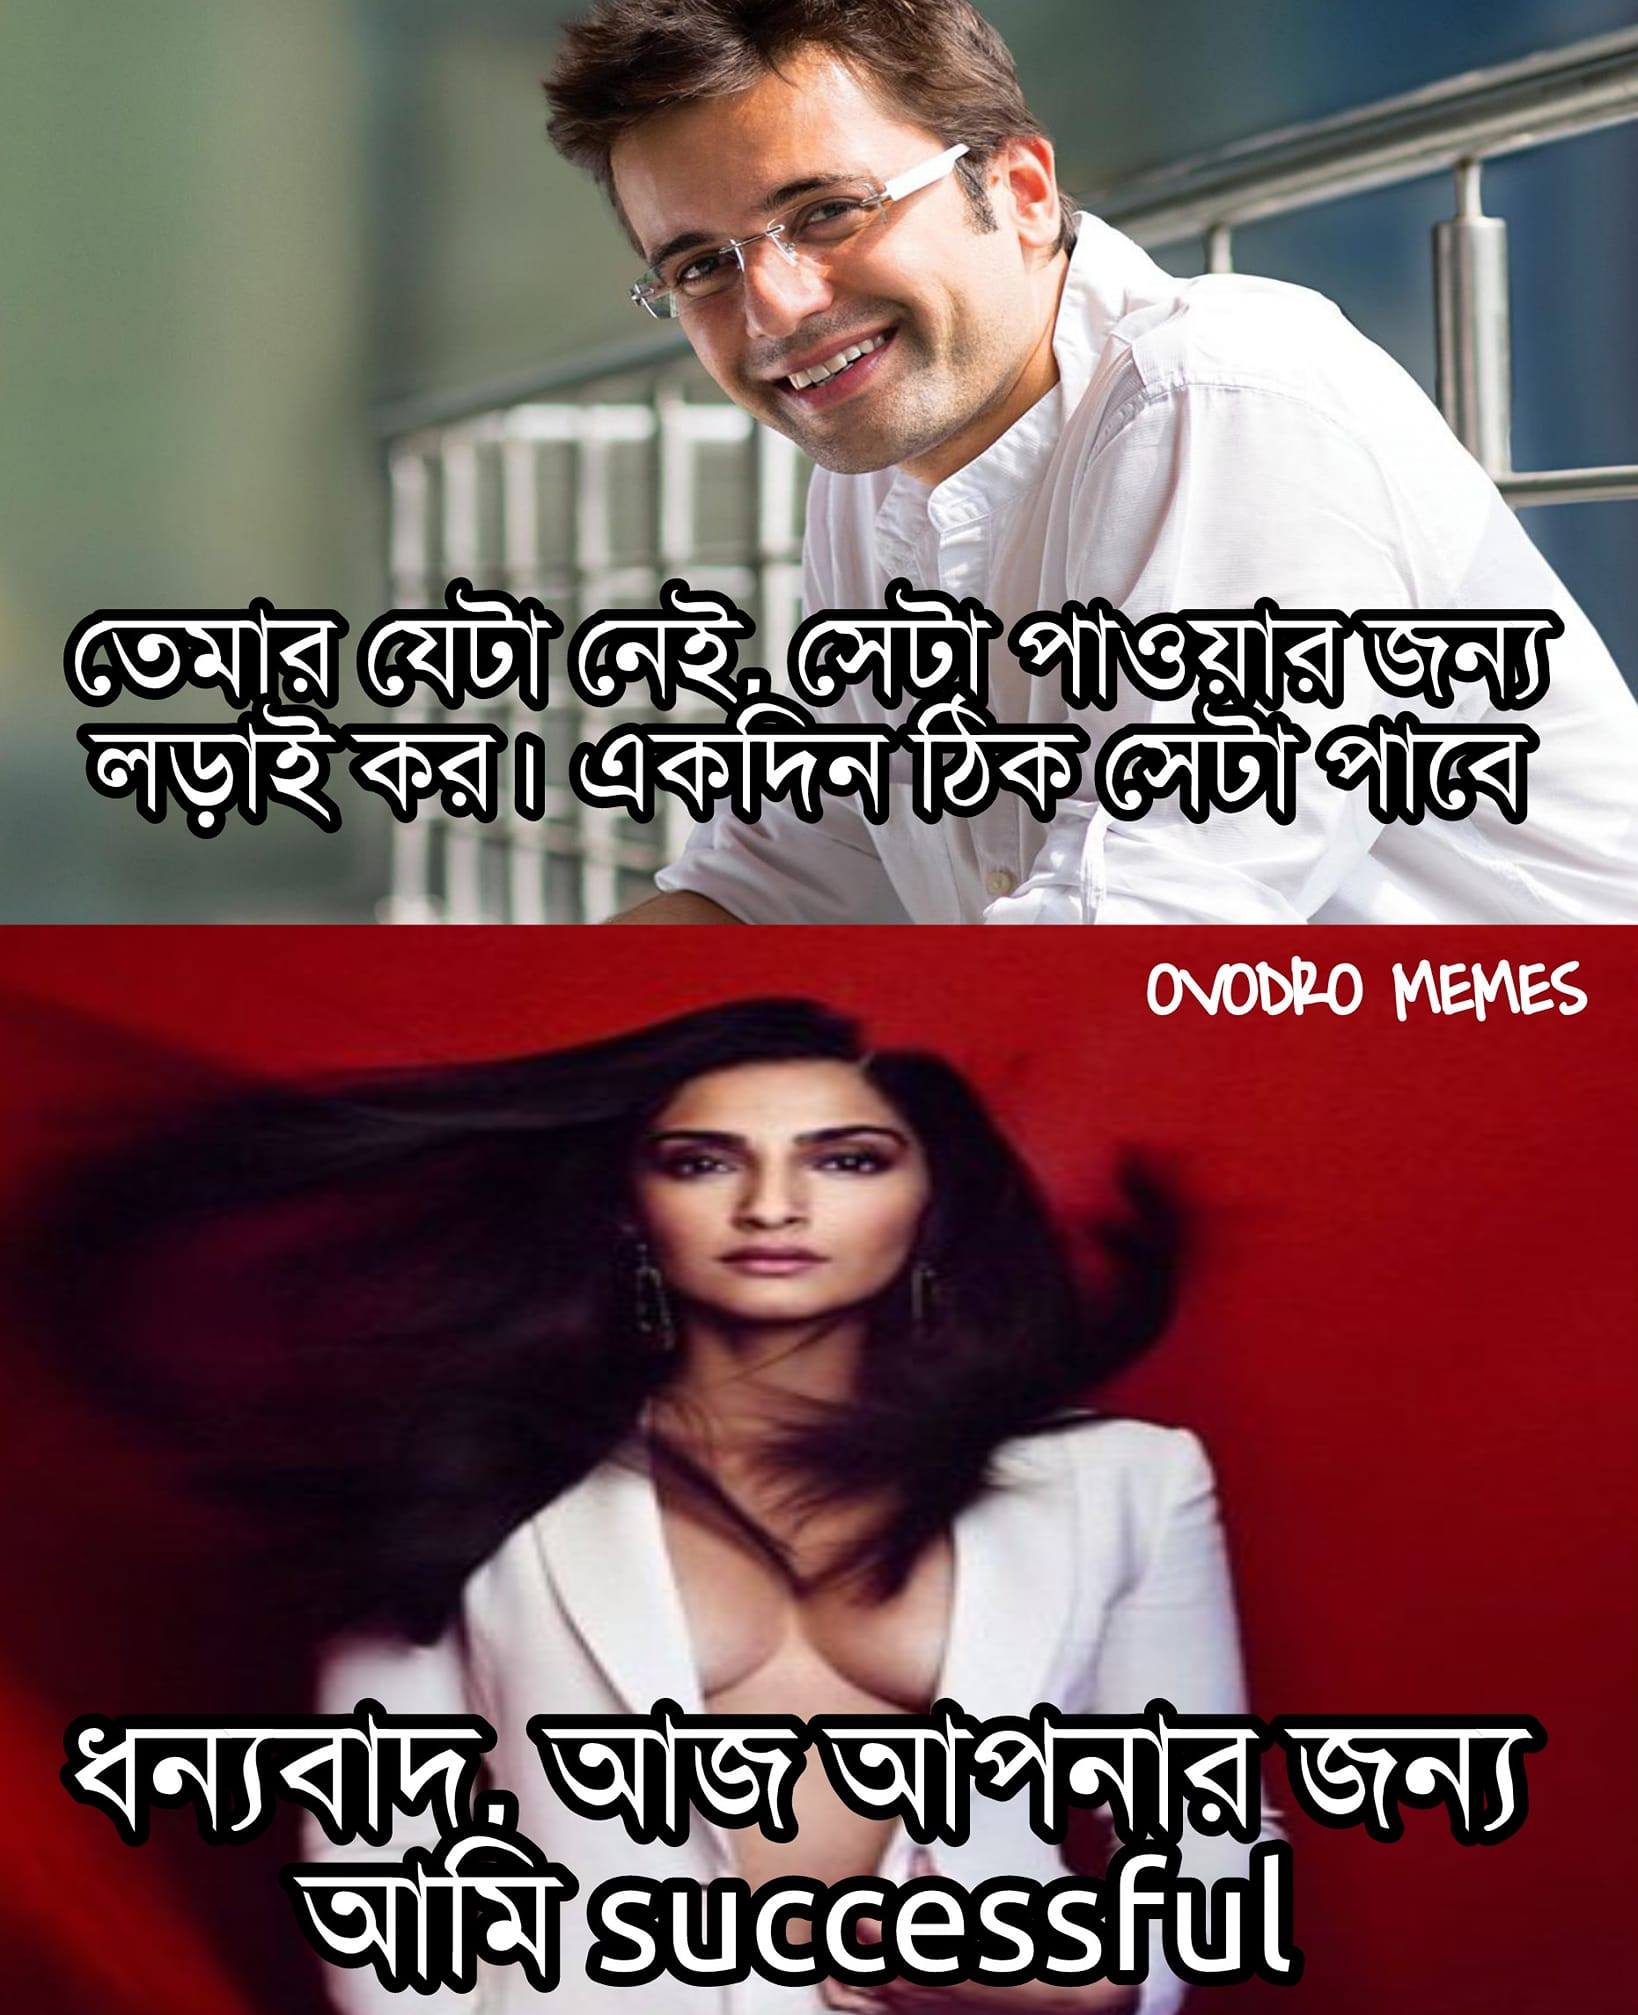
Caption: তেমার যেটা নেই, সেটা পাওয়ার জন্য লড়াই কর ।   একদিন ঠিক সেটা পাবে    ধন্যবাদ, আজ আপনার জন্য আমি  successful
Label: hate